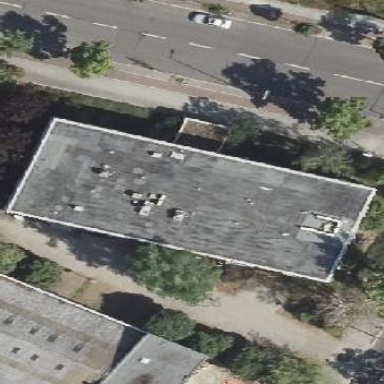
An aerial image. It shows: Clinic building with flat roof. The clinic provides healthcare services.